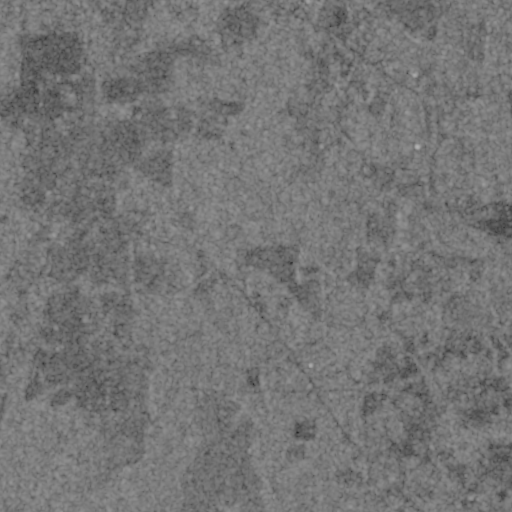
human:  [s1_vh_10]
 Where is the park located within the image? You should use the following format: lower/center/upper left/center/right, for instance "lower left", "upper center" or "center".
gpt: The park is located in the upper center of the image.
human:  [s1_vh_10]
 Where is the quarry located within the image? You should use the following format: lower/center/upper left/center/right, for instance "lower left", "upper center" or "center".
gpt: There is no quarry in the image.

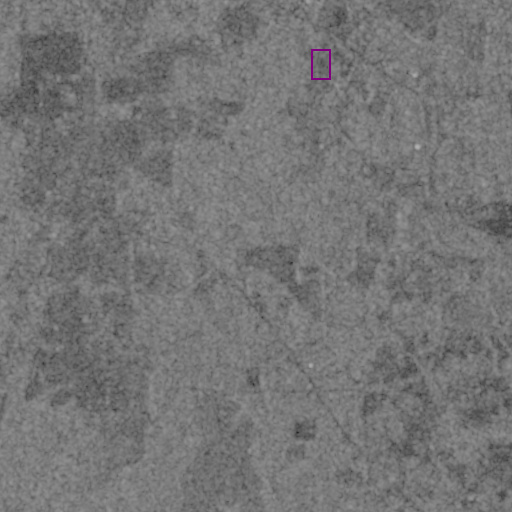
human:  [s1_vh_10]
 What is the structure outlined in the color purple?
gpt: The structure outlined in purple is a park.
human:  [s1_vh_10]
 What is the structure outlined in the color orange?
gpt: There is no orange outline.